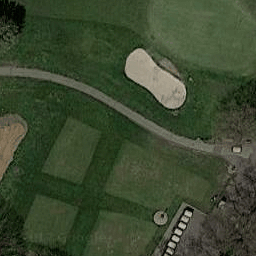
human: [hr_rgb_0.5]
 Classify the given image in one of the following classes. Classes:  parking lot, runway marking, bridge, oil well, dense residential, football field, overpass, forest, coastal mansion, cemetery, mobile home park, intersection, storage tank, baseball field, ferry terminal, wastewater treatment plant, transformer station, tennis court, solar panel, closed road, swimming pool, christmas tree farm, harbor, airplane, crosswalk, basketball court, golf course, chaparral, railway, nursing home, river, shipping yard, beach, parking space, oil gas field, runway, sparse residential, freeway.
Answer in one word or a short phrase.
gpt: golf course